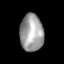
Tissue: lung
Cell type: Epithelial cells
Senescence score: 0.2332
Nuclear area (px): 858
Mean DAPI intensity: 156.67